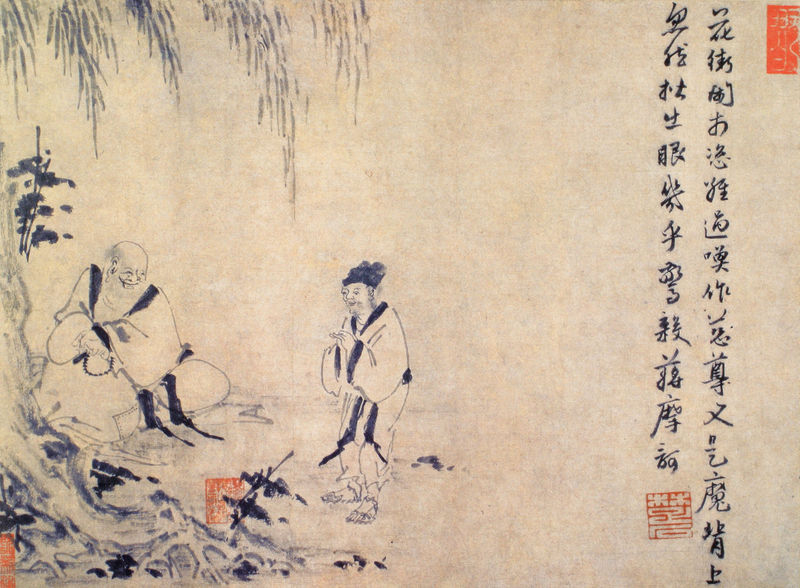
Titel: Budai and Jiang Mohe
Künstler: Yintuoluo
Institution: Nezu Institute of Fine Arts
Schlagwörter: baum, blau, blätter, männer, schwarz, zeichnung, rot, natur, weide, sitzend, stehend, holzschnitt, japan, schrift, dick, flicken, japanisch, schriftzeichen, tusche, schwarz weiß, text, stempel, gebet, wurzeln, siegel, meister, kalligraphie, kimono, kaligraphie, buddha, äaste, gebetskette, zen, hjuhj